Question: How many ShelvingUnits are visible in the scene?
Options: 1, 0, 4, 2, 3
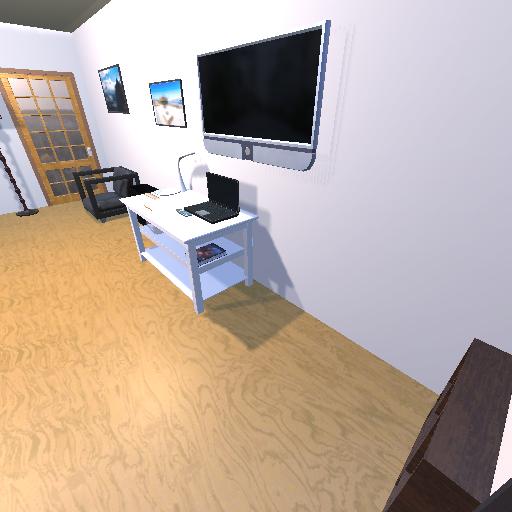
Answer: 1